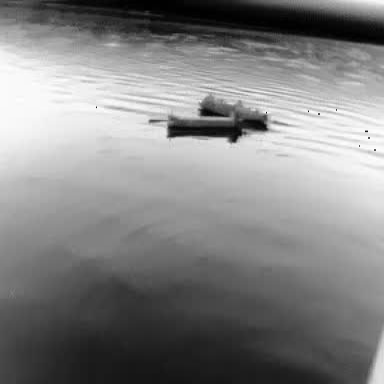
There is a liner in the infrared image.